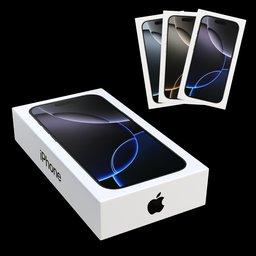
Label: electronics